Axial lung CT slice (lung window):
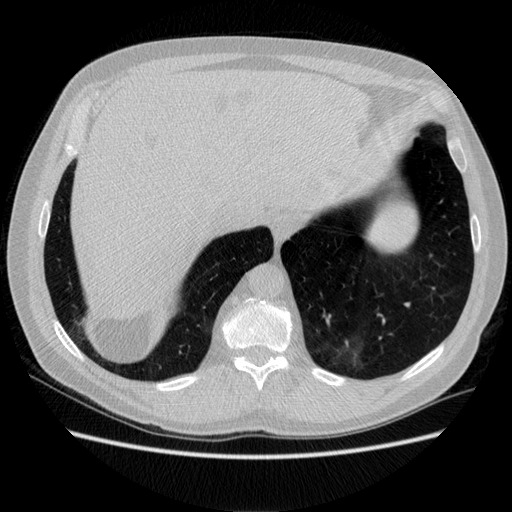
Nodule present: no